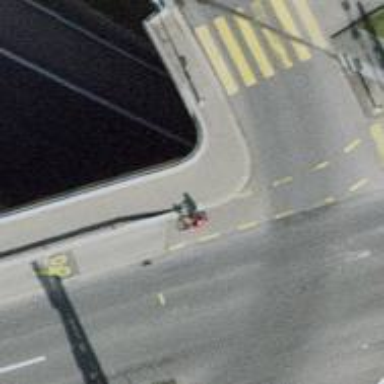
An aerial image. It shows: Cycleway bridge with asphalt surface.